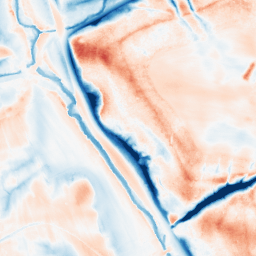
Category: classical
Decomposition family: gaussian_anisotropic
Decomposition parameters: sigma_x: 10
sigma_y: 10
Upsampling method: bicubic
Upsampling parameters: scale: 4
Upsampling scale: 4